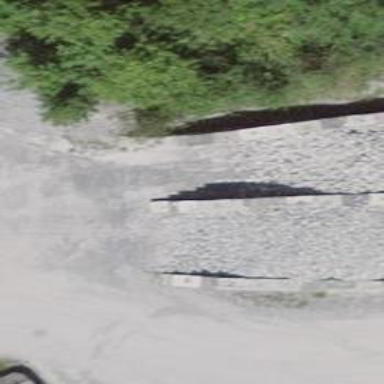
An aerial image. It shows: Wall barrier.